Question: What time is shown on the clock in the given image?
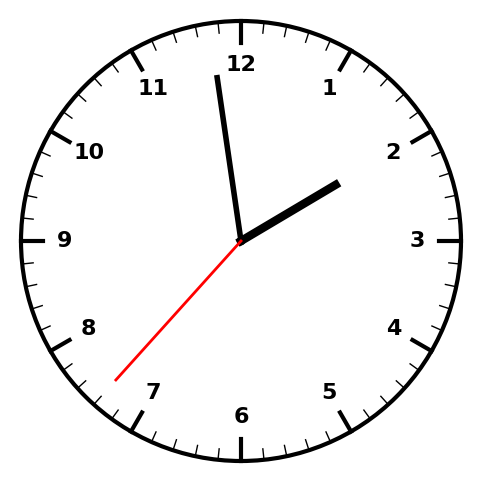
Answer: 01:58:37